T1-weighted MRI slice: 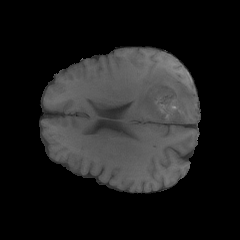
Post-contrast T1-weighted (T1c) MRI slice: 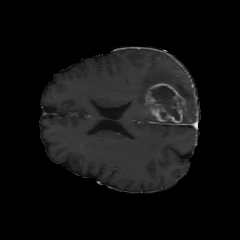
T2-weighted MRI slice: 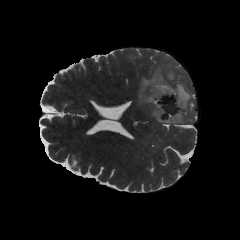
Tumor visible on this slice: yes